Interaction volume radius: 5 \u00c5
Interaction volume height: 25 \u00c5
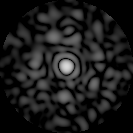
Disorder parameter: 0.881